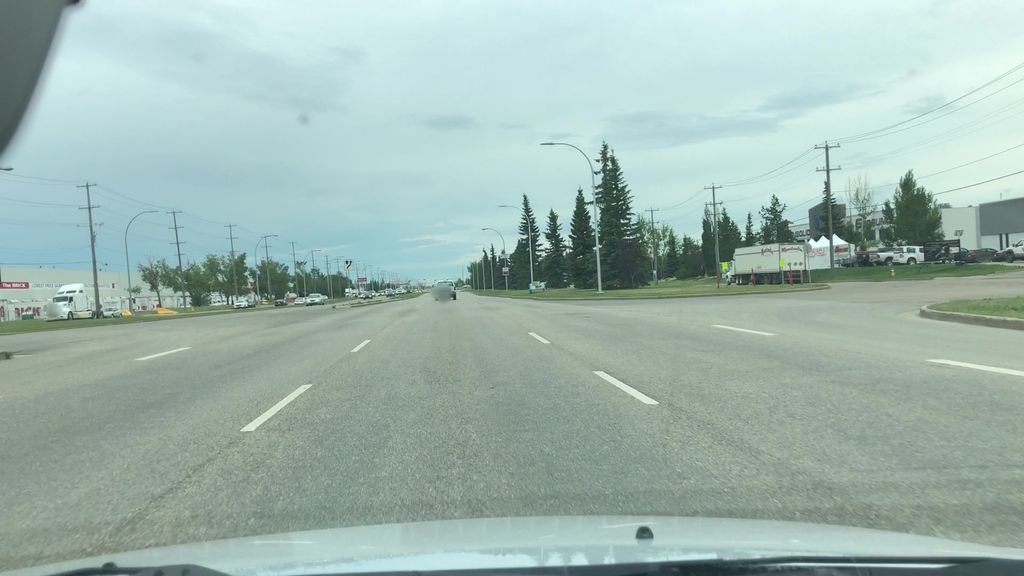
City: edmonton